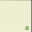
Piece: xx